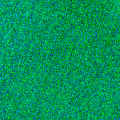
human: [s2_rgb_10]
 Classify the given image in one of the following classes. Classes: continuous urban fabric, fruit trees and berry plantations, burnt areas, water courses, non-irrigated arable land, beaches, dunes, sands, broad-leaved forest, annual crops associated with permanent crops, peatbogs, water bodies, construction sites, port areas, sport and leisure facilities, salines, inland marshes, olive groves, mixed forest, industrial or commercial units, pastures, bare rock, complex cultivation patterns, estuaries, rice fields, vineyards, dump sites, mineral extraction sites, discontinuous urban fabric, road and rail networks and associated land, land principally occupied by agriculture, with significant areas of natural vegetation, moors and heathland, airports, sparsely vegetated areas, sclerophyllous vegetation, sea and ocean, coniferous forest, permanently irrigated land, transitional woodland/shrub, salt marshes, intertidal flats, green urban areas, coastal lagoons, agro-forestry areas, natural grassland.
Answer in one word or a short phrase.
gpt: sea and ocean